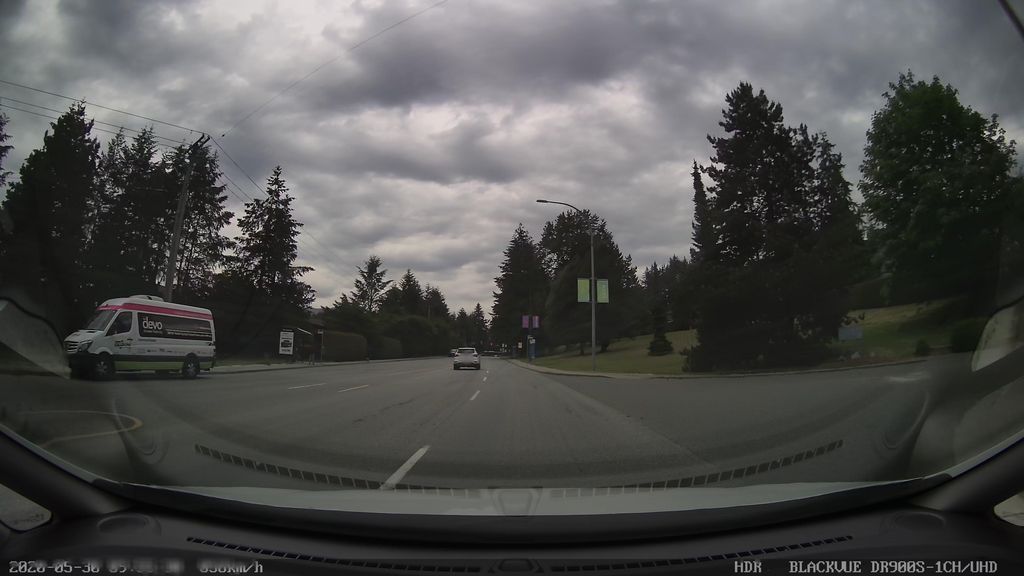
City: vancouver